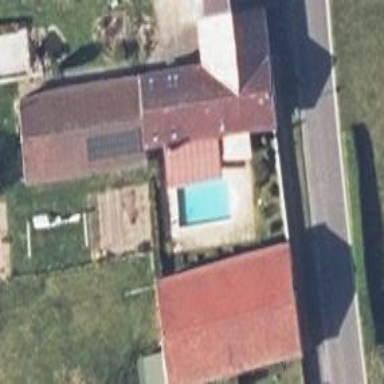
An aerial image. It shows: Swimming pool located in leisure land.